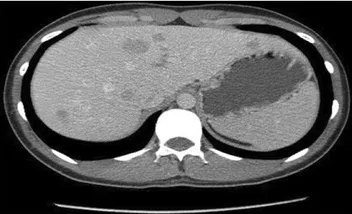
Abdominal CT-scan showing liver metastasis.
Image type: radiology (ct)